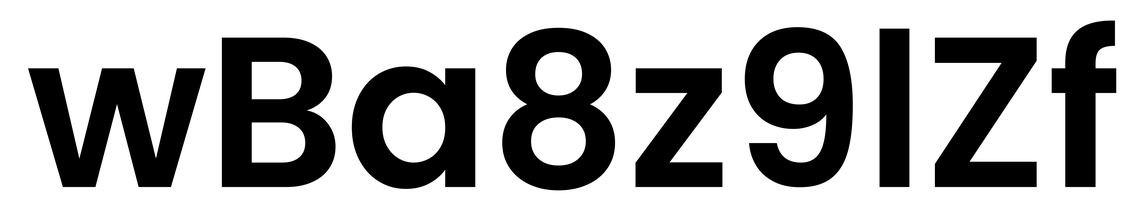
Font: Poppins-SemiBold